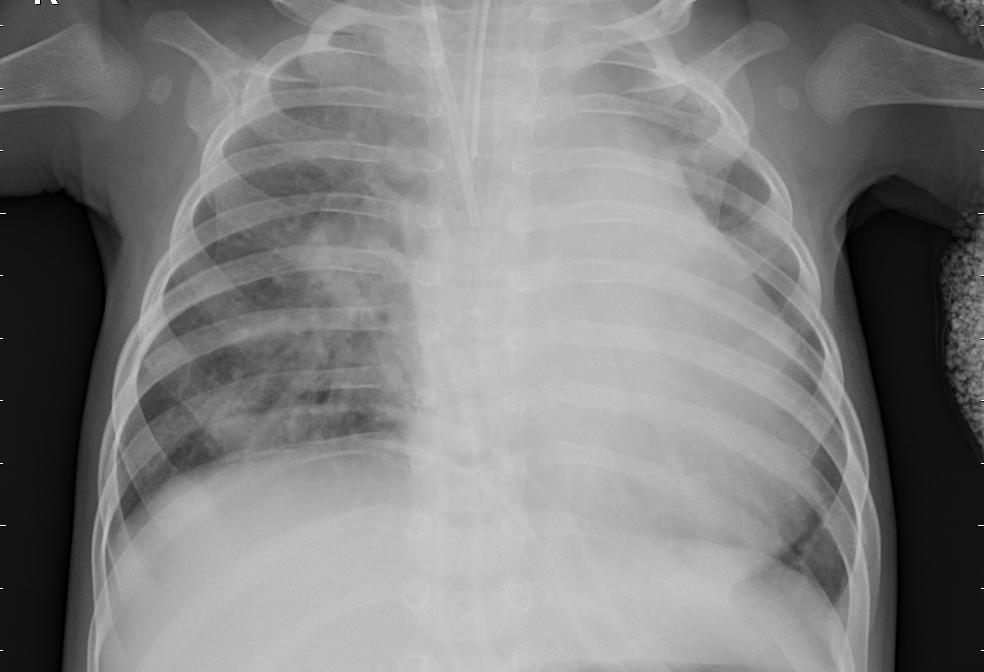
Diagnosis: PNEUMONIA